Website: macys
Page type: account-selection
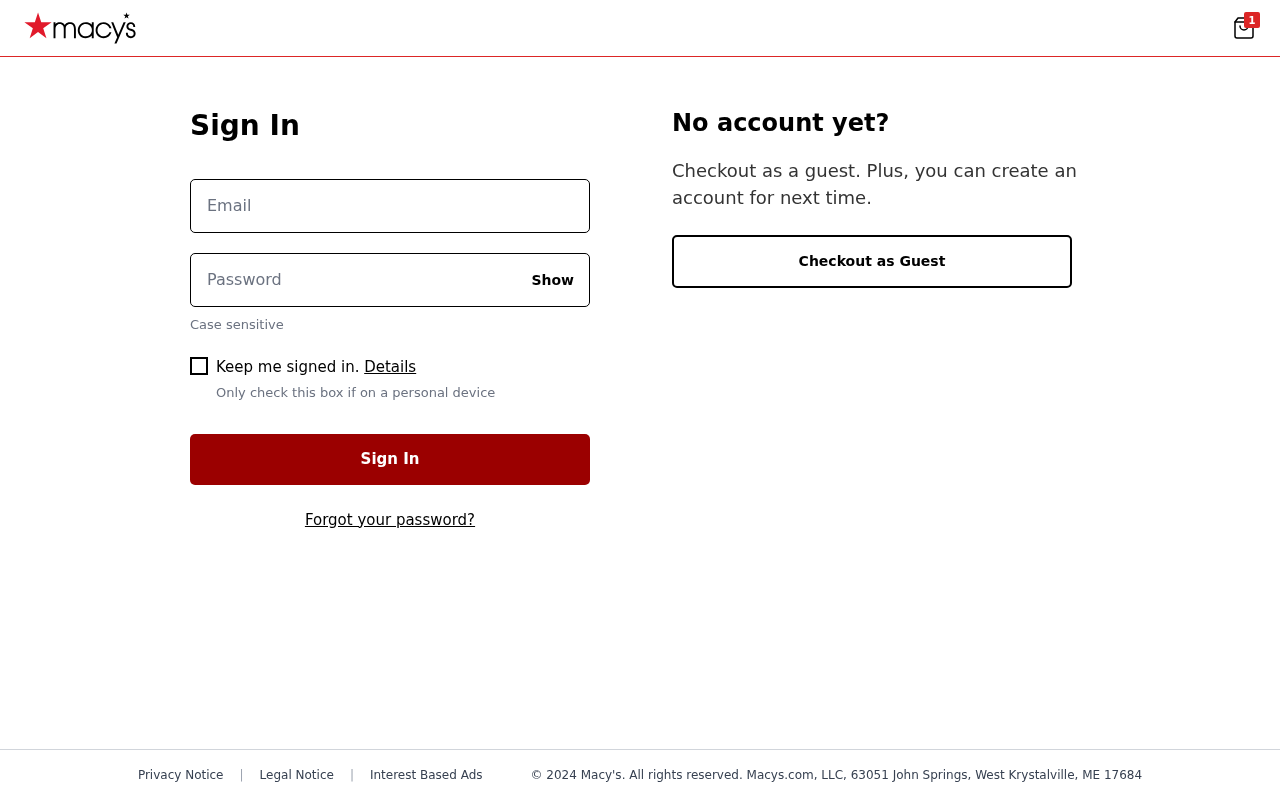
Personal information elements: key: PII_LOGIN_USERNAME
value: julia.lawson
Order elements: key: ORDER_NUM_ITEMS
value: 1